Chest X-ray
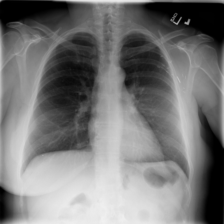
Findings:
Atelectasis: negative
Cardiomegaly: negative
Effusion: negative
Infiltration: positive
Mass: negative
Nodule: negative
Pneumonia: negative
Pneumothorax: negative
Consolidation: negative
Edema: negative
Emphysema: negative
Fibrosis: negative
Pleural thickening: negative
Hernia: negative